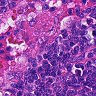
Metastatic tissue present: no